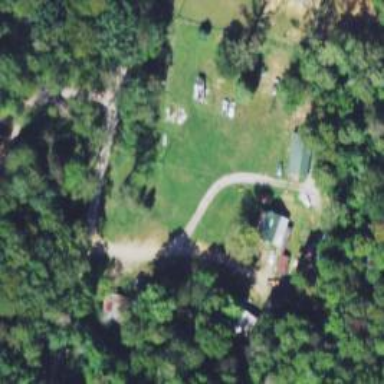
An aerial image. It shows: Driveway leading to service road.